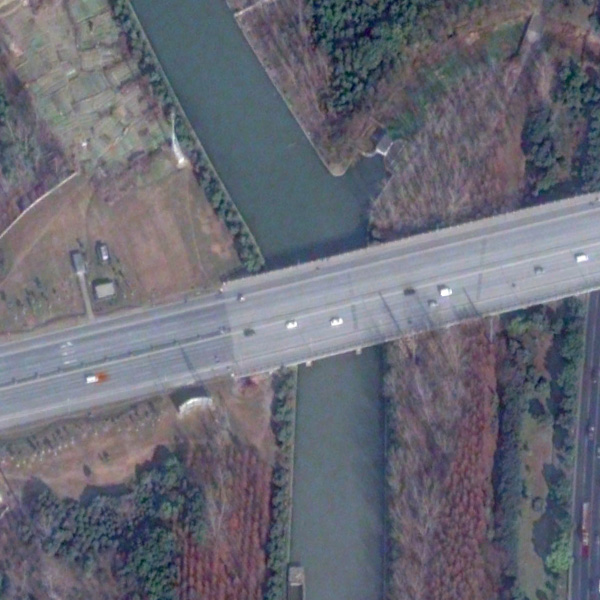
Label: Bridge